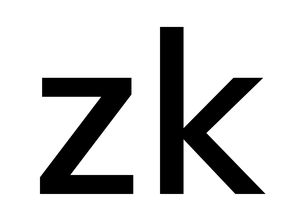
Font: InstrumentSans_Medium